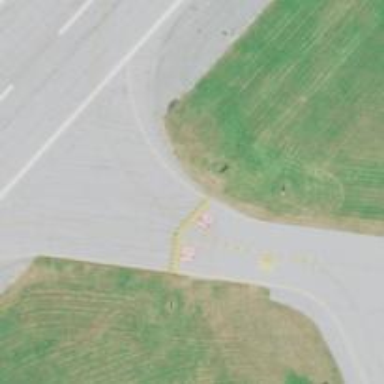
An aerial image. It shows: Image of taxiway at airport.